Question: I am developing application which requires scatter chart. For scatter chart I am using Apache aChartEngine library to draw scatter chart but I needto draw Trade line also on that scatter chart. aChartEngine is not supports Trade line functionality.So anyone has Idea how to draw Trade line on scatter chart in android.
Here is my code.
'''
protected void onCreate(Bundle savedInstanceState) {
super.onCreate(savedInstanceState);
setContentView(R.layout.activity_main);
TrendLine t = new PolyTrendLine(2);
Random rand = new Random();
// double[] x = new double[10*10];
double[] x = {4,6.5,8,10,15.5};
double[] err = new double[x.length];
double[] y = new double[x.length];
Log.d(TAG,""+x.length);
for (int i=0; i<x.length; i++) { x[i] = 1000*rand.nextDouble(); }
for (int i=0; i<x.length; i++) { err[i] = 100*rand.nextGaussian(); }
for (int i=0; i<x.length; i++)
{
y[i] = x[i]*x[i]+err[i];
// y = -0.0004x2 + 0.3133x - 6.4081
Log.d(TAG,"y y[i].."+y[i]);
//Log.e(TAG,"t.predict..."+t.predict(y[i]));
} // quadratic model
Log.d(TAG,"y size.."+y.length);
t.setValues(y,x);
System.out.println(t.predict(12)); // when x=12, y should be... , eg 143.61380202745192
Log.e(TAG,""+t.predict(12)); }
'''
Using this code how can I draw a line on my graph?
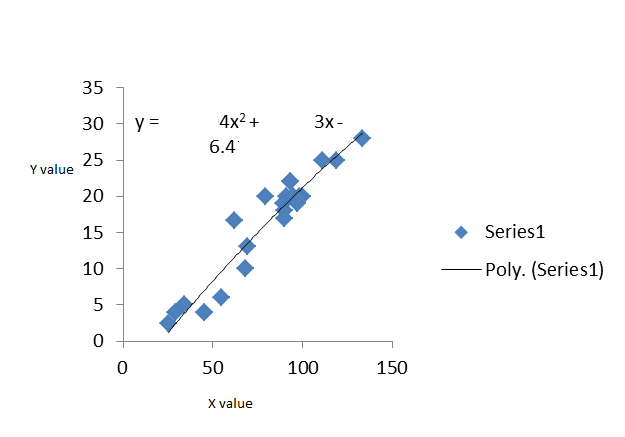
Answer: You could use <URL>.
For linear, polynomial, exponential, logarithmic, and power trend lines <URL> is all you need.
In <URL> S.O. previous question, you can found the code for the trend lines.
Then you can simply add new series to yout chart with values derived from the trendline.